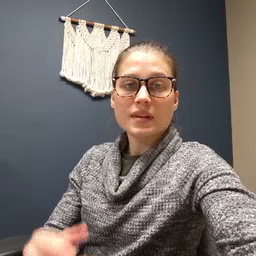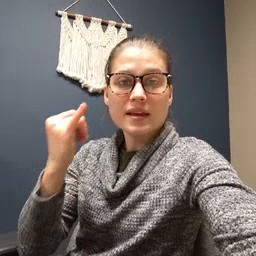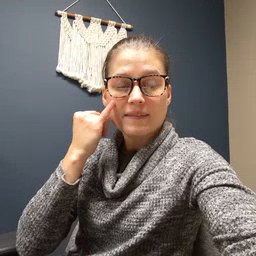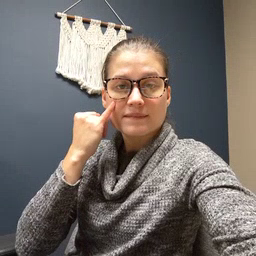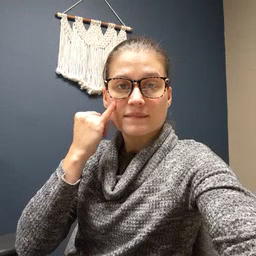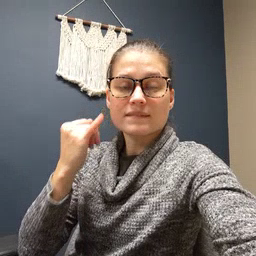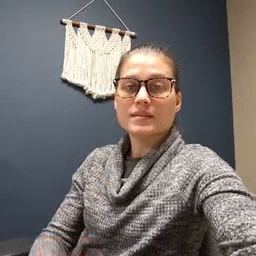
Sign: if